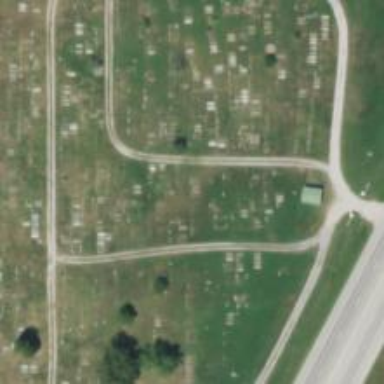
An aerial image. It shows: Cemetery.